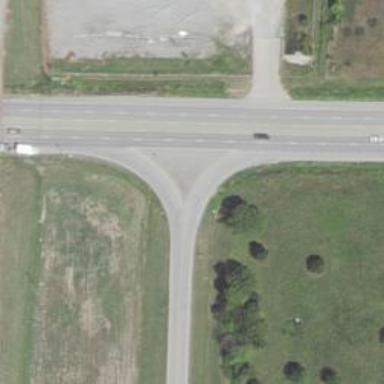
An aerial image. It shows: Trunk link highway with asphalt surface.